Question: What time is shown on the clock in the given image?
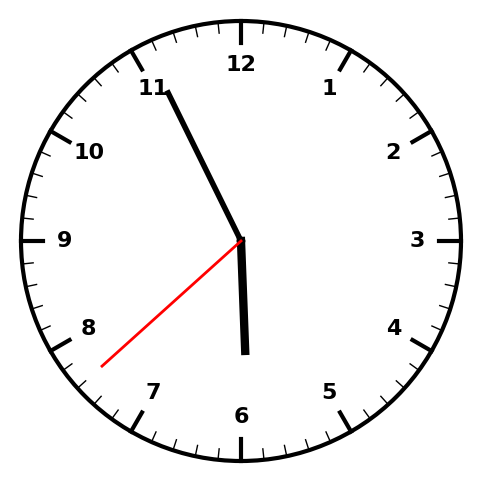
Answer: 05:55:38